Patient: sex M, age 26
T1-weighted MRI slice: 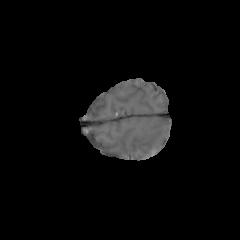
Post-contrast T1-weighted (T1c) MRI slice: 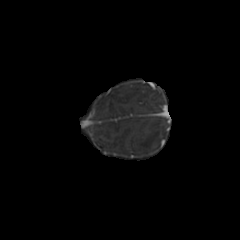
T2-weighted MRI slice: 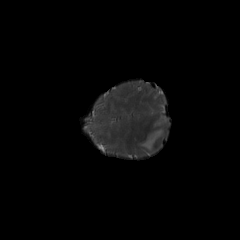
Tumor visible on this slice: yes
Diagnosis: Astrocytoma, IDH-mutant
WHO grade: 4